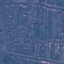
Land use / land cover: Residential